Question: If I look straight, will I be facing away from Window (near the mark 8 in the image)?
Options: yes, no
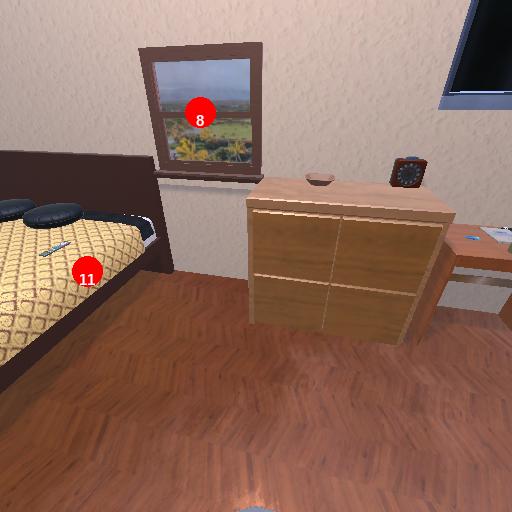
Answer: yes